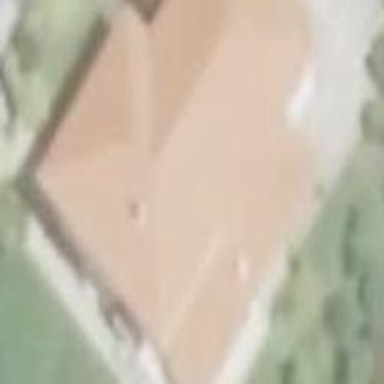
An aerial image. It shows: Simple house.